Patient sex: F
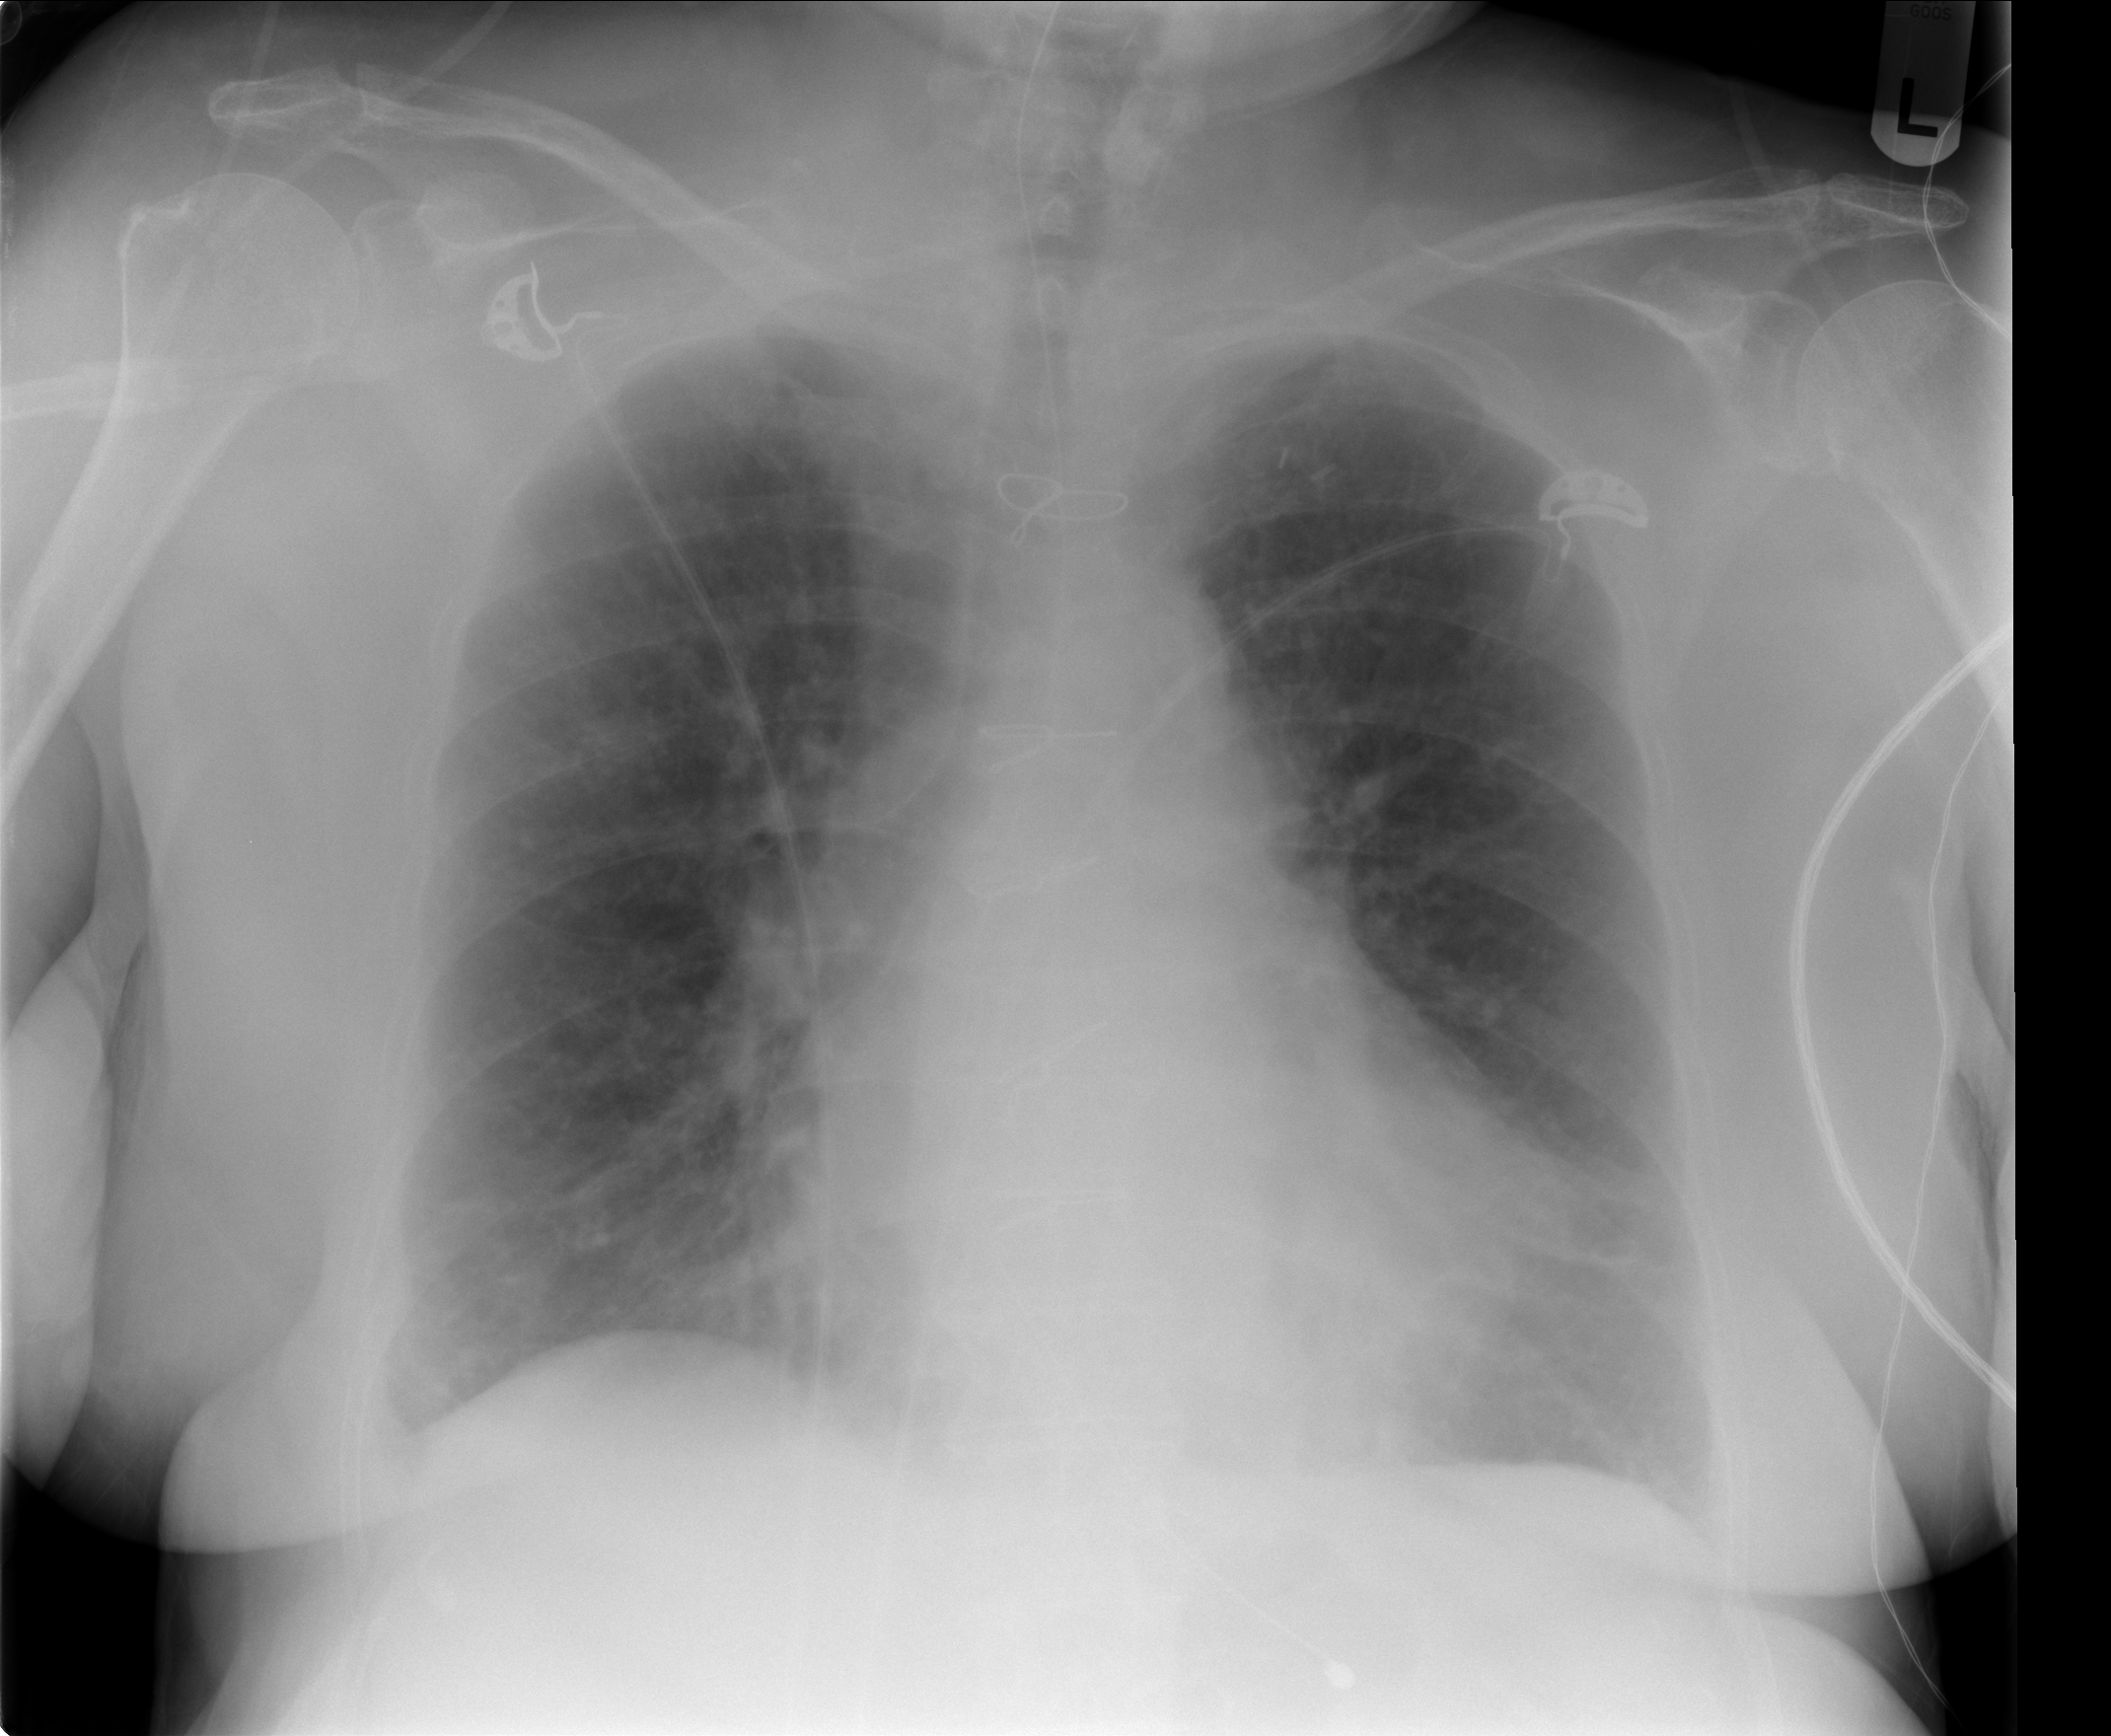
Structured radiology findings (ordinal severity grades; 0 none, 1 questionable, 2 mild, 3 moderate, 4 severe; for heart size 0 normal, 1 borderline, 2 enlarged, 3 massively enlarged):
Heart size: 0
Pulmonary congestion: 0
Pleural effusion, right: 1
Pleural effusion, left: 0
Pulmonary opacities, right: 0
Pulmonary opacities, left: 0
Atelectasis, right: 0
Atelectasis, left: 0